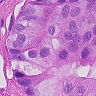
Metastatic tissue present: yes